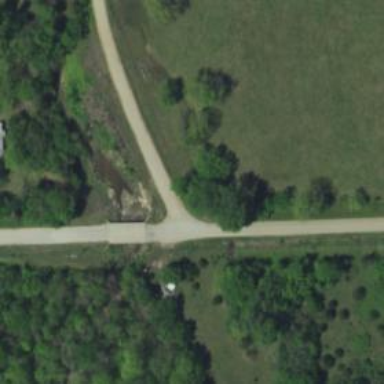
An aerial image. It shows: Residential road with bridge.